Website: crate-barrel
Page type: customer-info-address
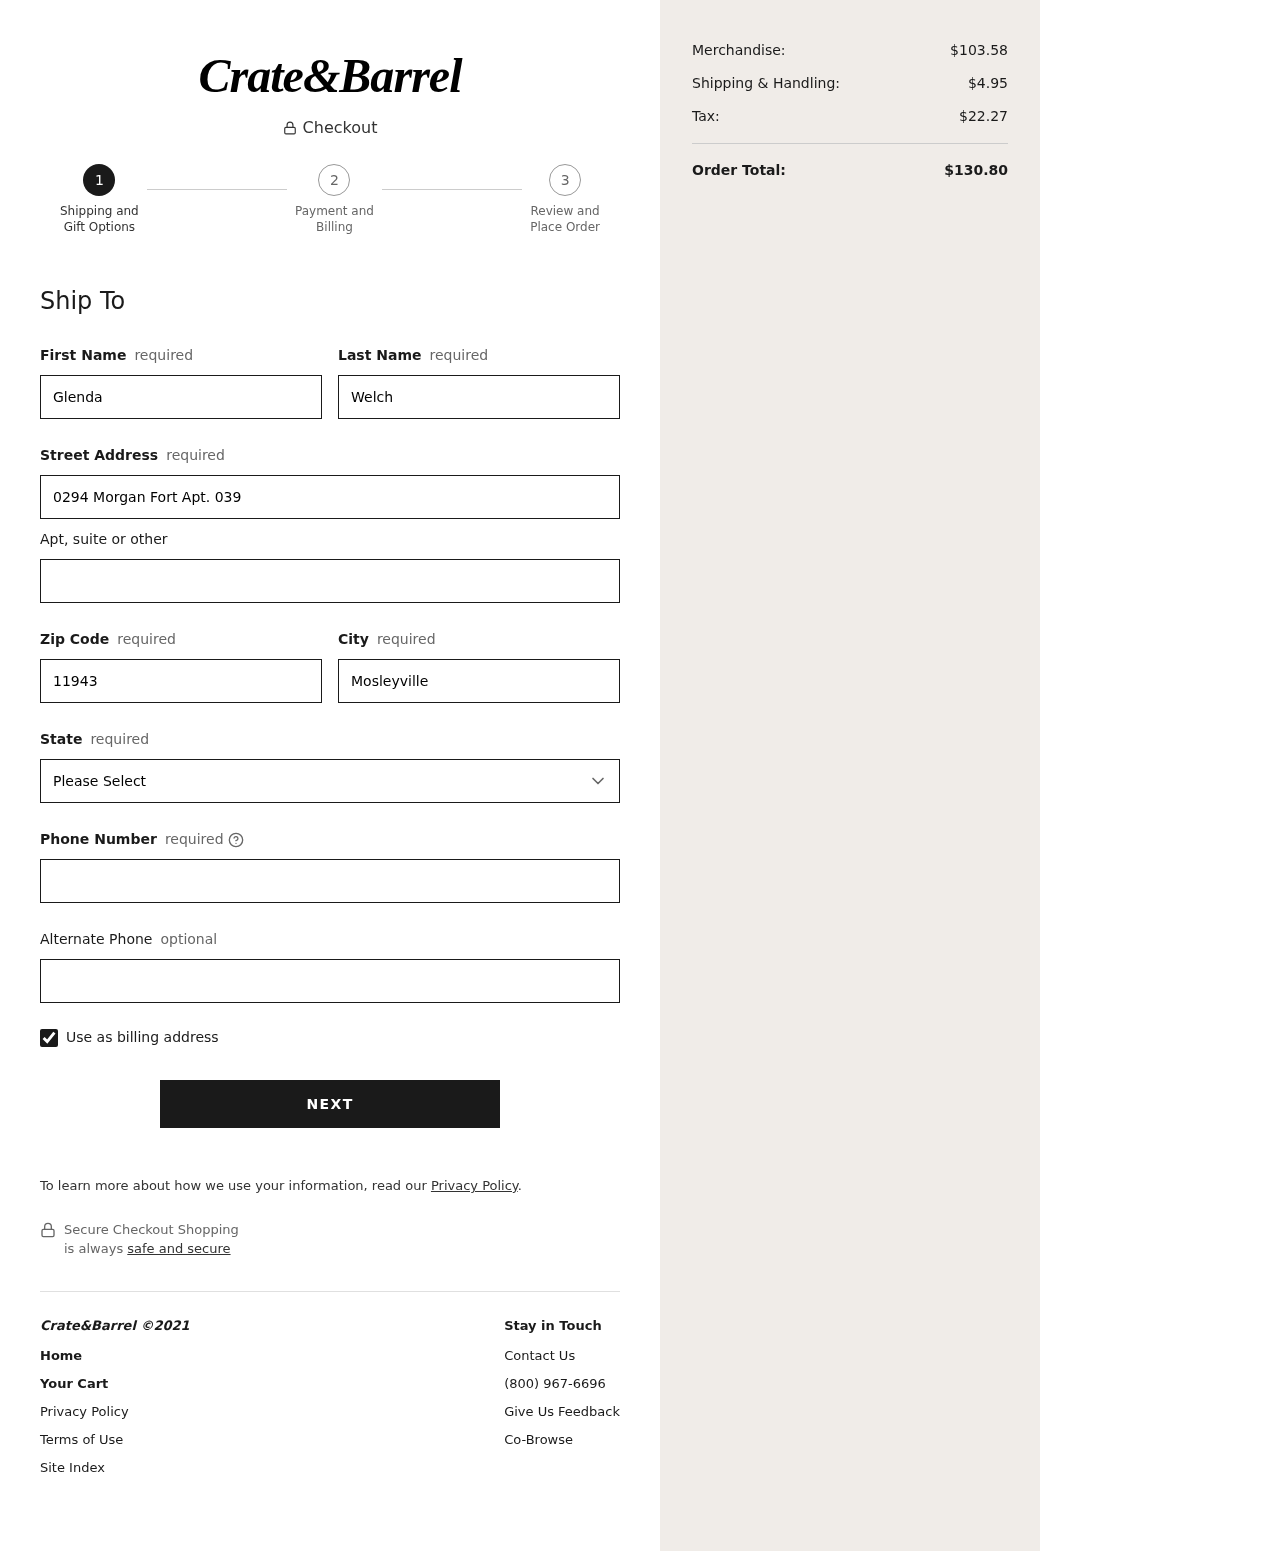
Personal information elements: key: PII_STATE
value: New Mexico
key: PII_FIRSTNAME
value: Glenda
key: PII_LASTNAME
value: Welch
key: PII_STREET
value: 0294 Morgan Fort Apt. 039
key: PII_POSTCODE
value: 11943
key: PII_CITY
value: Mosleyville
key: PII_PHONE
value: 3329246623
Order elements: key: ORDER_SUBTOTAL
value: $103.58
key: ORDER_SHIPPING_COST
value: $4.95
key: ORDER_TAX
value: $22.27
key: ORDER_TOTAL
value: $130.80